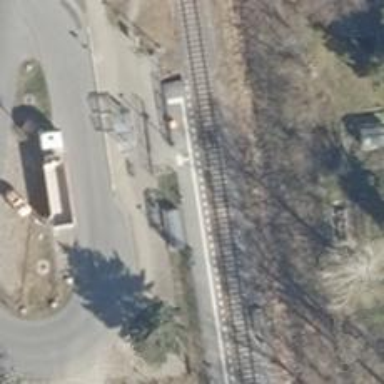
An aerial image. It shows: Platform at the railway station with shelter for public transport.